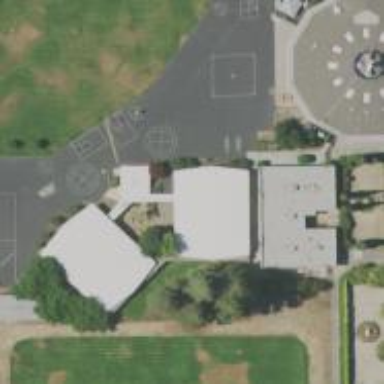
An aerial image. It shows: School.